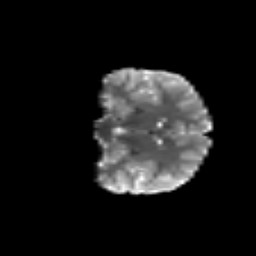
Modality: T2w
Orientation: coronal
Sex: female
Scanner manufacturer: siemens
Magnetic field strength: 3 T
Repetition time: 5 s
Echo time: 0.071 s